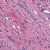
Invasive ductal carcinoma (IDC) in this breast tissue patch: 1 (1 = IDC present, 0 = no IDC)